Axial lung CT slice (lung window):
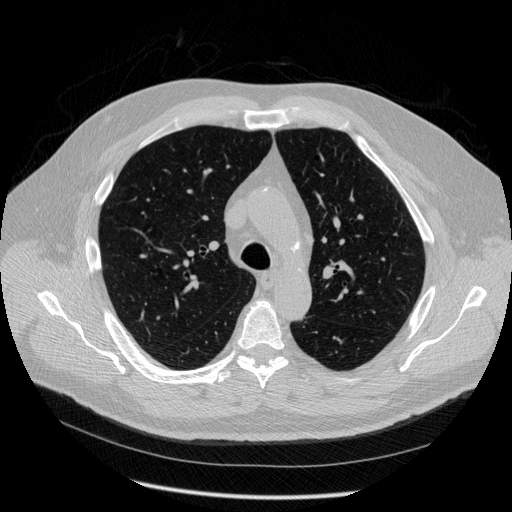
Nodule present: no